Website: walmart
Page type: cart
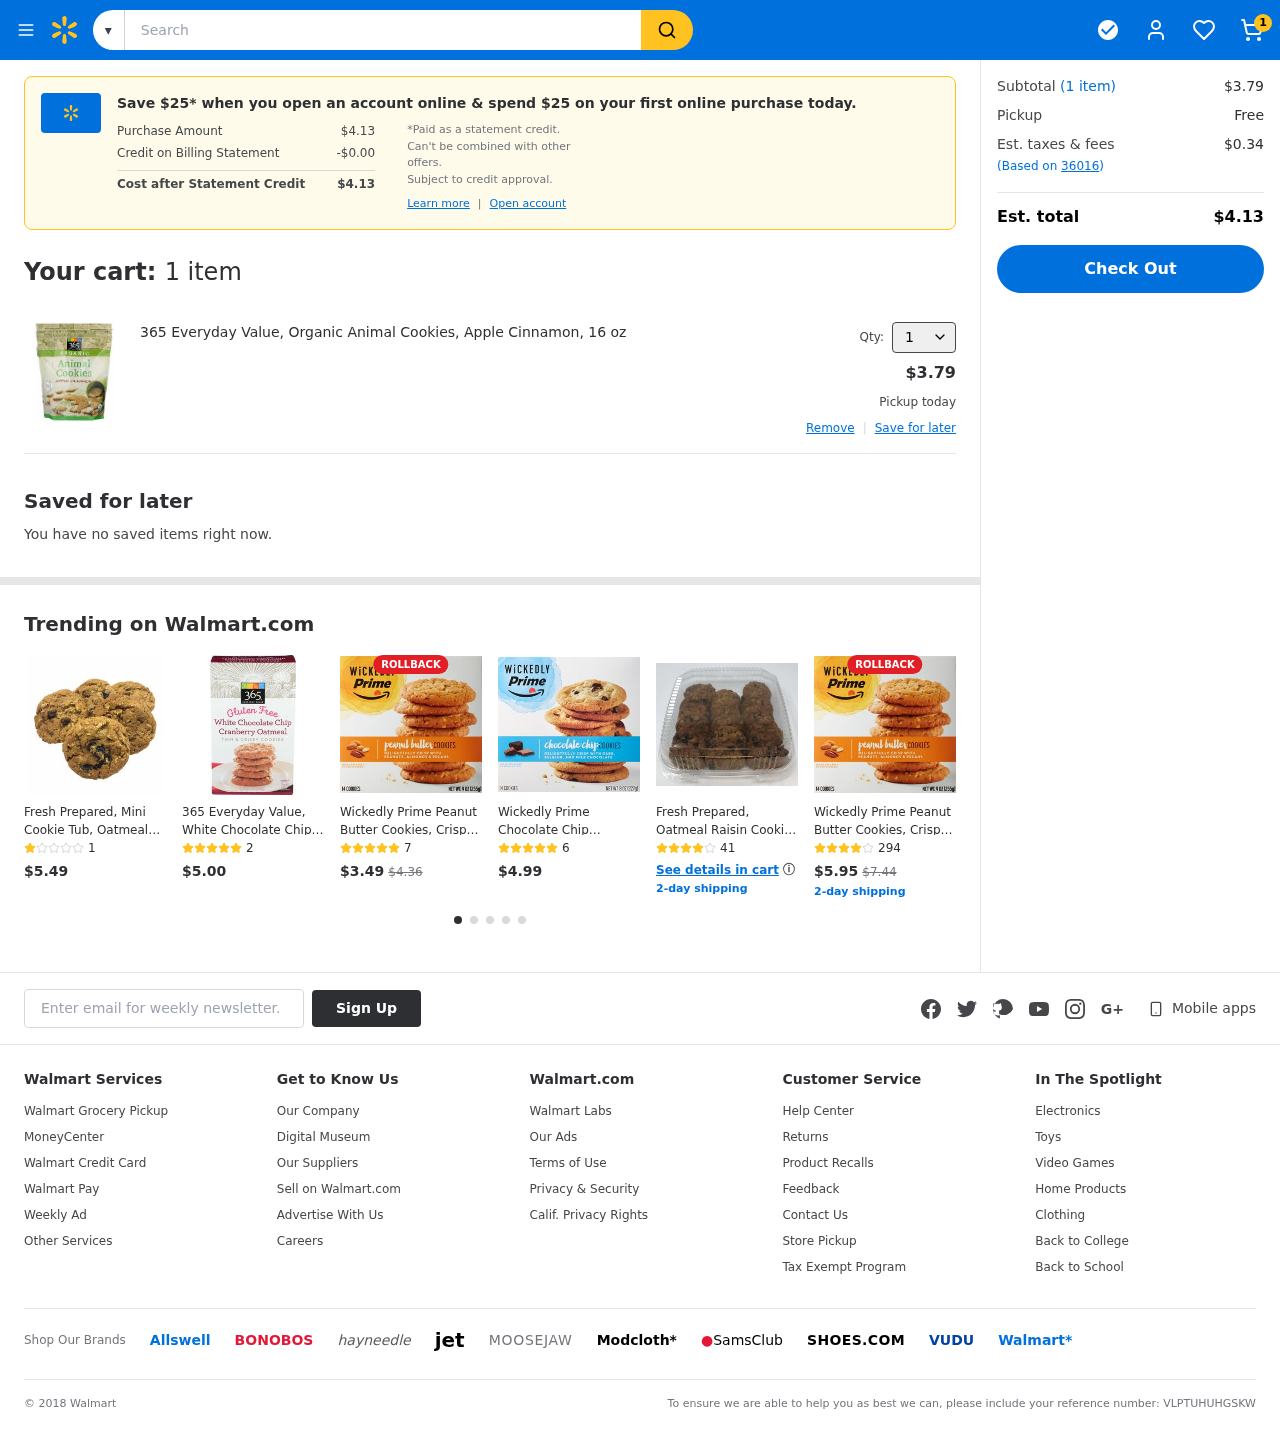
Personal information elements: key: PII_EMAIL
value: bonnie_cunningham@yahoo.com
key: PII_POSTCODE
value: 36016
Product elements: key: PRODUCT1_NAME
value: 365 Everyday Value, Organic Animal Cookies, Apple Cinnamon, 16 oz
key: PRODUCT1_PRICE
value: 3.79
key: PRODUCT1_QUANTITY
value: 1
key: PRODUCT2_NAME
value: Fresh Prepared, Mini Cookie Tub, Oatmeal Raisin, 11 Oz
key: PRODUCT2_NUM_RATINGS
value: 1
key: PRODUCT2_PRICE
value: $5.49
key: PRODUCT3_NAME
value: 365 Everyday Value, White Chocolate Chip Cranberry Oatmeal, Thin & Crispy Cookies, 7 oz
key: PRODUCT3_NUM_RATINGS
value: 2
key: PRODUCT3_PRICE
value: $5.00
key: PRODUCT4_NAME
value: Wickedly Prime Peanut Butter Cookies, Crispy, 14ct
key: PRODUCT4_NUM_RATINGS
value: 7
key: PRODUCT4_PRICE
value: $3.49
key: PRODUCT4_ORIGINAL_PRICE
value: $4.36
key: PRODUCT5_NAME
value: Wickedly Prime Chocolate Chip Cookies, Crispy, 14ct
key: PRODUCT5_NUM_RATINGS
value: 6
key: PRODUCT5_PRICE
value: $4.99
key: PRODUCT6_NAME
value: Fresh Prepared, Oatmeal Raisin Cookie (24 Count)
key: PRODUCT6_NUM_RATINGS
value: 41
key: PRODUCT7_NAME
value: Wickedly Prime Peanut Butter Cookies, Crispy, 14ct
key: PRODUCT7_NUM_RATINGS
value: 294
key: PRODUCT7_PRICE
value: $5.95
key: PRODUCT7_ORIGINAL_PRICE
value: $7.44
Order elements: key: ORDER_NUM_ITEMS
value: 1
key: ORDER_TOTAL
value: $4.13
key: ORDER_NUM_ITEMS
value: (1 item)
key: ORDER_NUM_ITEMS
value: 1 item
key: ORDER_SUBTOTAL
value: $3.79
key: ORDER_TAX
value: $0.34
Search elements: key: HEADER_SEARCH
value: Search